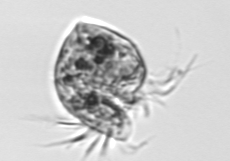
Label: Strombidium_morphotype1